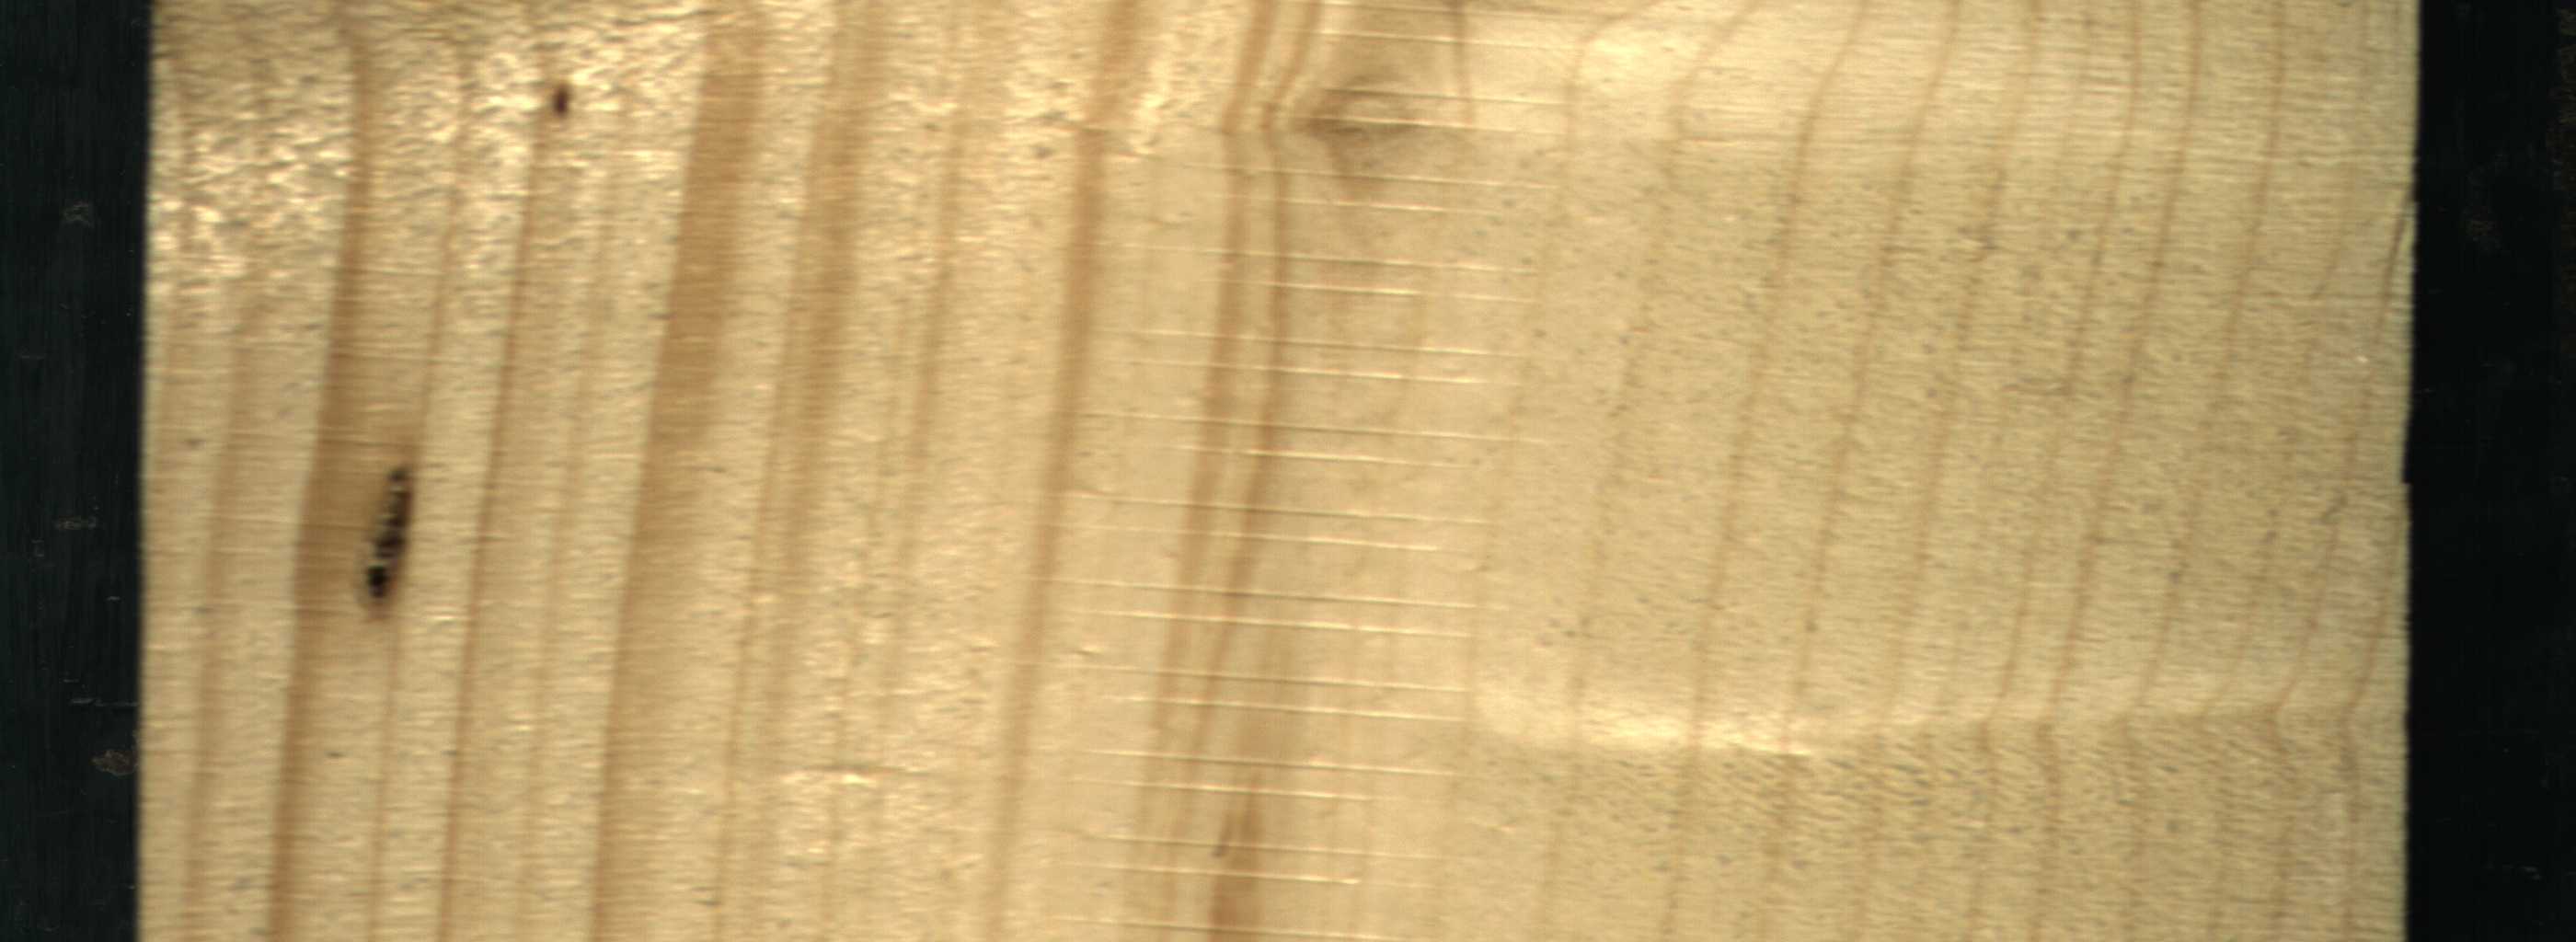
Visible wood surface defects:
resin
resin